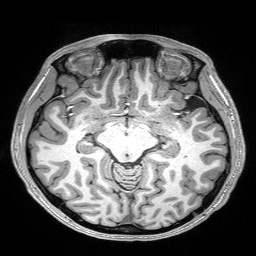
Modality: T1w
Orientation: coronal